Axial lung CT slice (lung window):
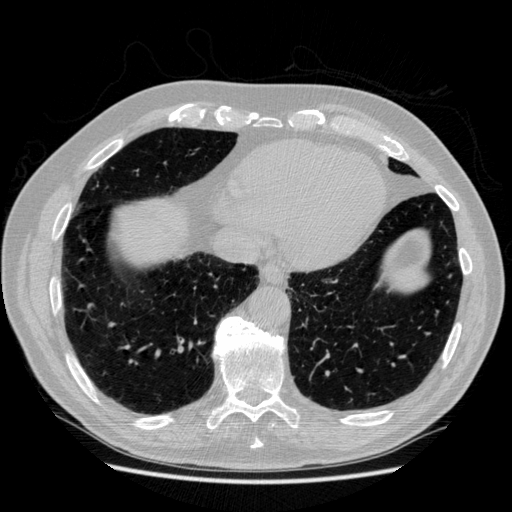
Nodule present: no